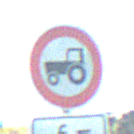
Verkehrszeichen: VerbotKraftfahrzeugeZuegeNichtSchneller25
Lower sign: EinspurigeFahrzeugeFrei2
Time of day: Midday
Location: Outdoor (Special)
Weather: PartlyCloudy
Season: NotSpecified
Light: Natural